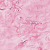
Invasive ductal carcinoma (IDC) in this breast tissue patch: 0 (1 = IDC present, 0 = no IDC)